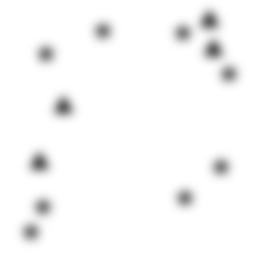
Squares: 0
Triangles: 4
Stars: 8
Total shapes: 12